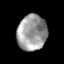
Tissue: skin
Cell type: Epithelial cells
Senescence score: 0.9182
Nuclear area (px): 1035
Mean DAPI intensity: 154.07